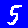
Digit: 5